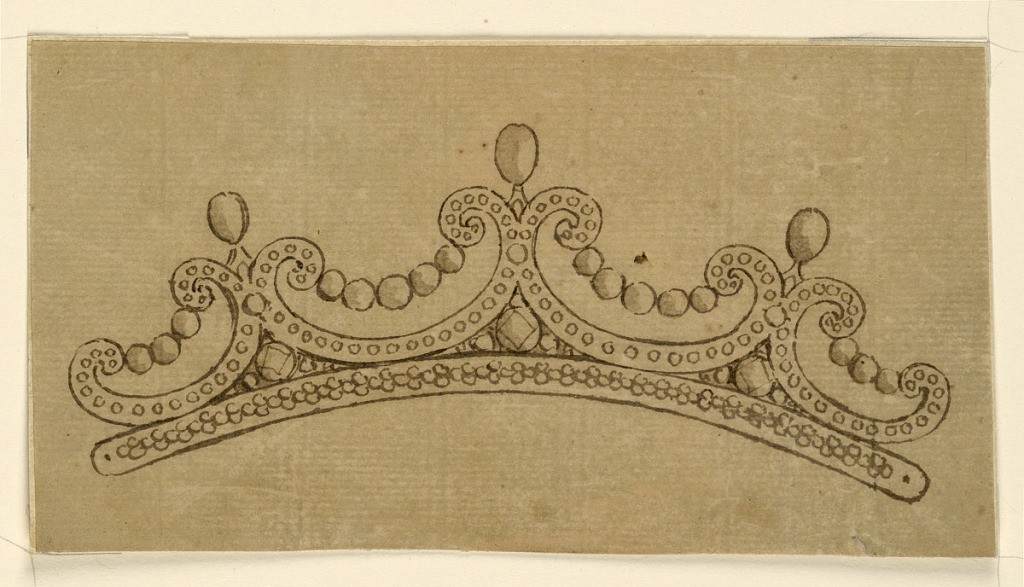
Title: Design for a Diadem
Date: early 19th century
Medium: Pen and ink, brush and sepia wash on light brown paper
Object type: Drawing
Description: Jewelry design for a diadem (small crown or tiara). Above a band are two bigger and, outside, two smaller volutes, with the scrolls bending upwards; those are connected by chains with 5 and 3 round diamonds respectively. On the cusps, ovoid diamonds on feet. In the spherical triangles of the intervals, a big round diamond surrounded by smaller ones. Upon the band and the volutes are rows of diamonds.